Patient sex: F
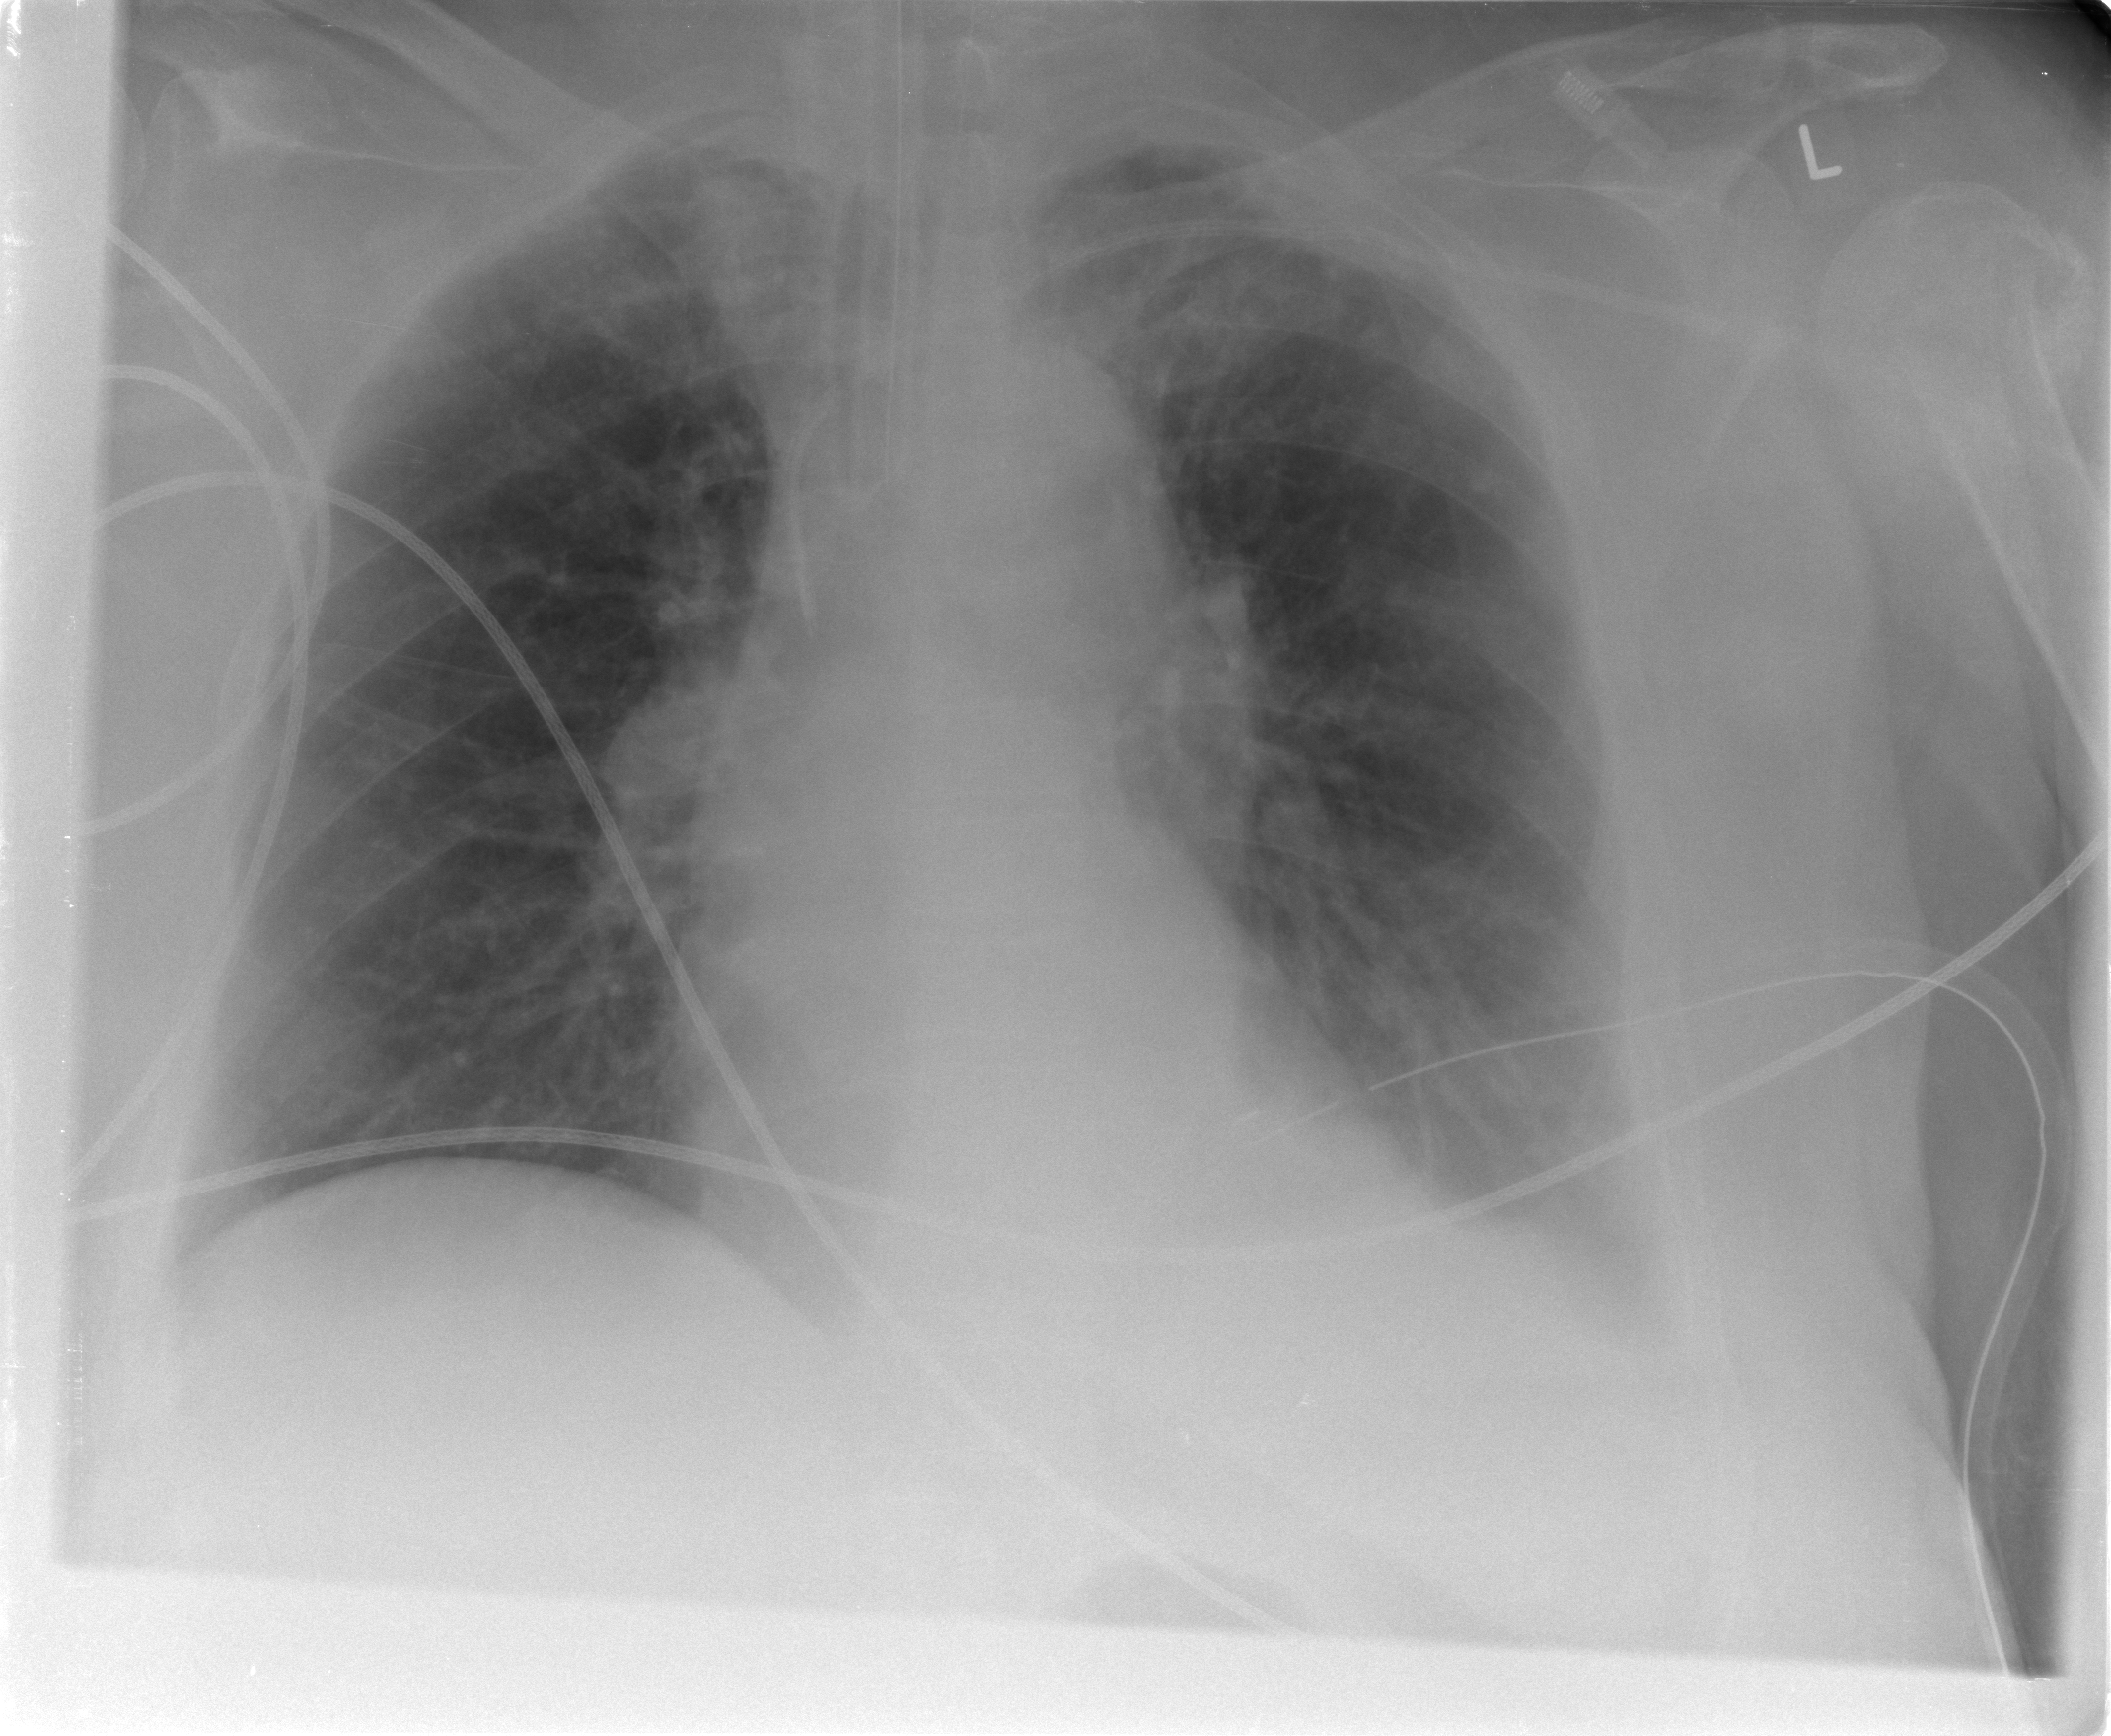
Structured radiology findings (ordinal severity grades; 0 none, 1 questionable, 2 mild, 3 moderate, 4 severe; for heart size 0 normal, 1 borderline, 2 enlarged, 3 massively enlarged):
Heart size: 0
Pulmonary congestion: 2
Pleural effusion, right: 0
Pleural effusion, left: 2
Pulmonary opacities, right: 0
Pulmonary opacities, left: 0
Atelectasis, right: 0
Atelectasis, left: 2